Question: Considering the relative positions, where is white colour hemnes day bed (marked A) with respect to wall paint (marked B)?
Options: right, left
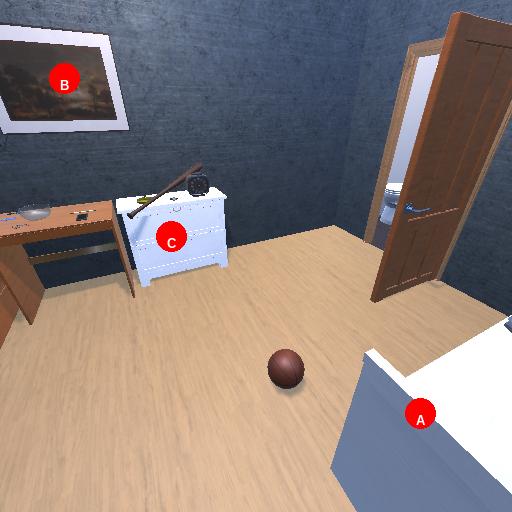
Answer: right